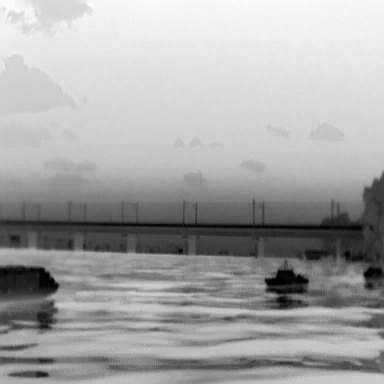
There are two warships in the infrared image.